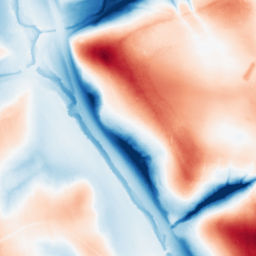
Category: edge_preserving
Decomposition family: guided
Decomposition parameters: radius: 32
eps: 1
Upsampling method: bicubic
Upsampling parameters: scale: 2
Upsampling scale: 2